Question: I have a form that has a fieldcontainer with 'layout: {type:'vbox'}'.
I need to place two fields in the same line but the 'radiogroup' is not aligned correctly. (I have attached the image for better understanding).

The form code is the following:
'''
{
xtype: 'datefield',
fieldLabel: 'Date',
format: 'd/m/Y',
submitFormat: 'Y-m-d H:i:s',
allowBlank: false,
disabled: true,
value: new Date()
}, {
xtype: 'fieldcontainer',
fieldLabel: 'Type',
combineErrors: true,
defaults: {
hideLabel: true
},
layout: {
type: 'vbox'
},
items: [{
xtype: 'combobox',
width: 90,
store: Ext.create('HolidayType', {
autoLoad: true
}),
displayField: 'Description',
valueField: 'HolidayTypeId',
queryMode: 'local',
allowBlank: false,
}, {
xtype: 'radiogroup',
columns: 2,
items: [{
boxLabel: 'Official',
name: 'RequestInAdvance',
inputValue: 0,
checked: true
}, {
boxLabel: 'Personal',
name: 'RequestInAdvance',
inputValue: 1
}
]
}]
}, {
xtype: 'radiogroup',
fieldLabel: 'Request',
anchor: '70%',
columns: 2,
items: [{
boxLabel: 'Payable',
name: 'Request',
inputValue: 0,
checked: true
}, {
boxLabel: 'Non Payable',
name: 'Request',
inputValue: 1
}
]
},
'''
Any clue on how can I get the desire behavior?
Here is the sencha fiddle: <URL>
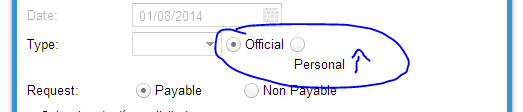
Answer: You need to specify a width for either your columns or the entire radio group:
'''
xtype: 'radiogroup',
width: 200,
columns: 2,
items: [
{ boxLabel: 'Official', name: 'Request1', inputValue: 0, checked: true },
{ boxLabel: 'Personal', name: 'Request1', inputValue: 1 }
]
'''
Check out the fiddle: <URL>